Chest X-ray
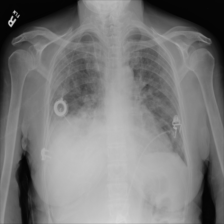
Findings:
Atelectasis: negative
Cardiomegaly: negative
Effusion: negative
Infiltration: positive
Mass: negative
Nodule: negative
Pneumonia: positive
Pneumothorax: negative
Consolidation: negative
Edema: negative
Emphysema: negative
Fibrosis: negative
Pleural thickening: negative
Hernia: negative